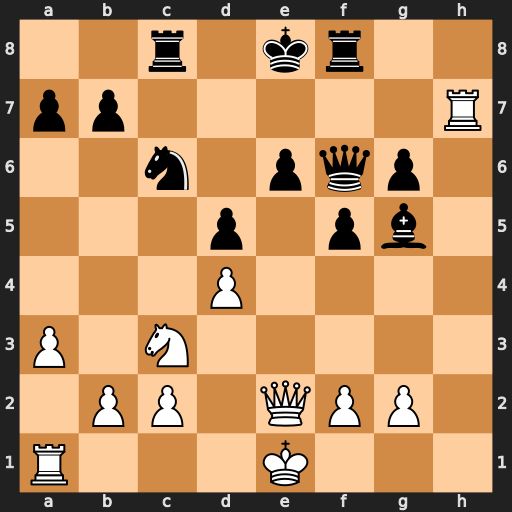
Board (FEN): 2r1kr2/pp5R/2n1pqp1/3p1pb1/3P4/P1N5/1PP1QPP1/R3K3
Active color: w
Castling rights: Q
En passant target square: -
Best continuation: Nxd5 Qd8 Qxe6+